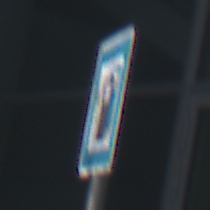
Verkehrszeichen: LadestationFuerElektrofahrzeuge
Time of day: MorningAfternoon
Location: Outdoor (Urban)
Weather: PartlyCloudy
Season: NotSpecified
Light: Natural